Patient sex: M
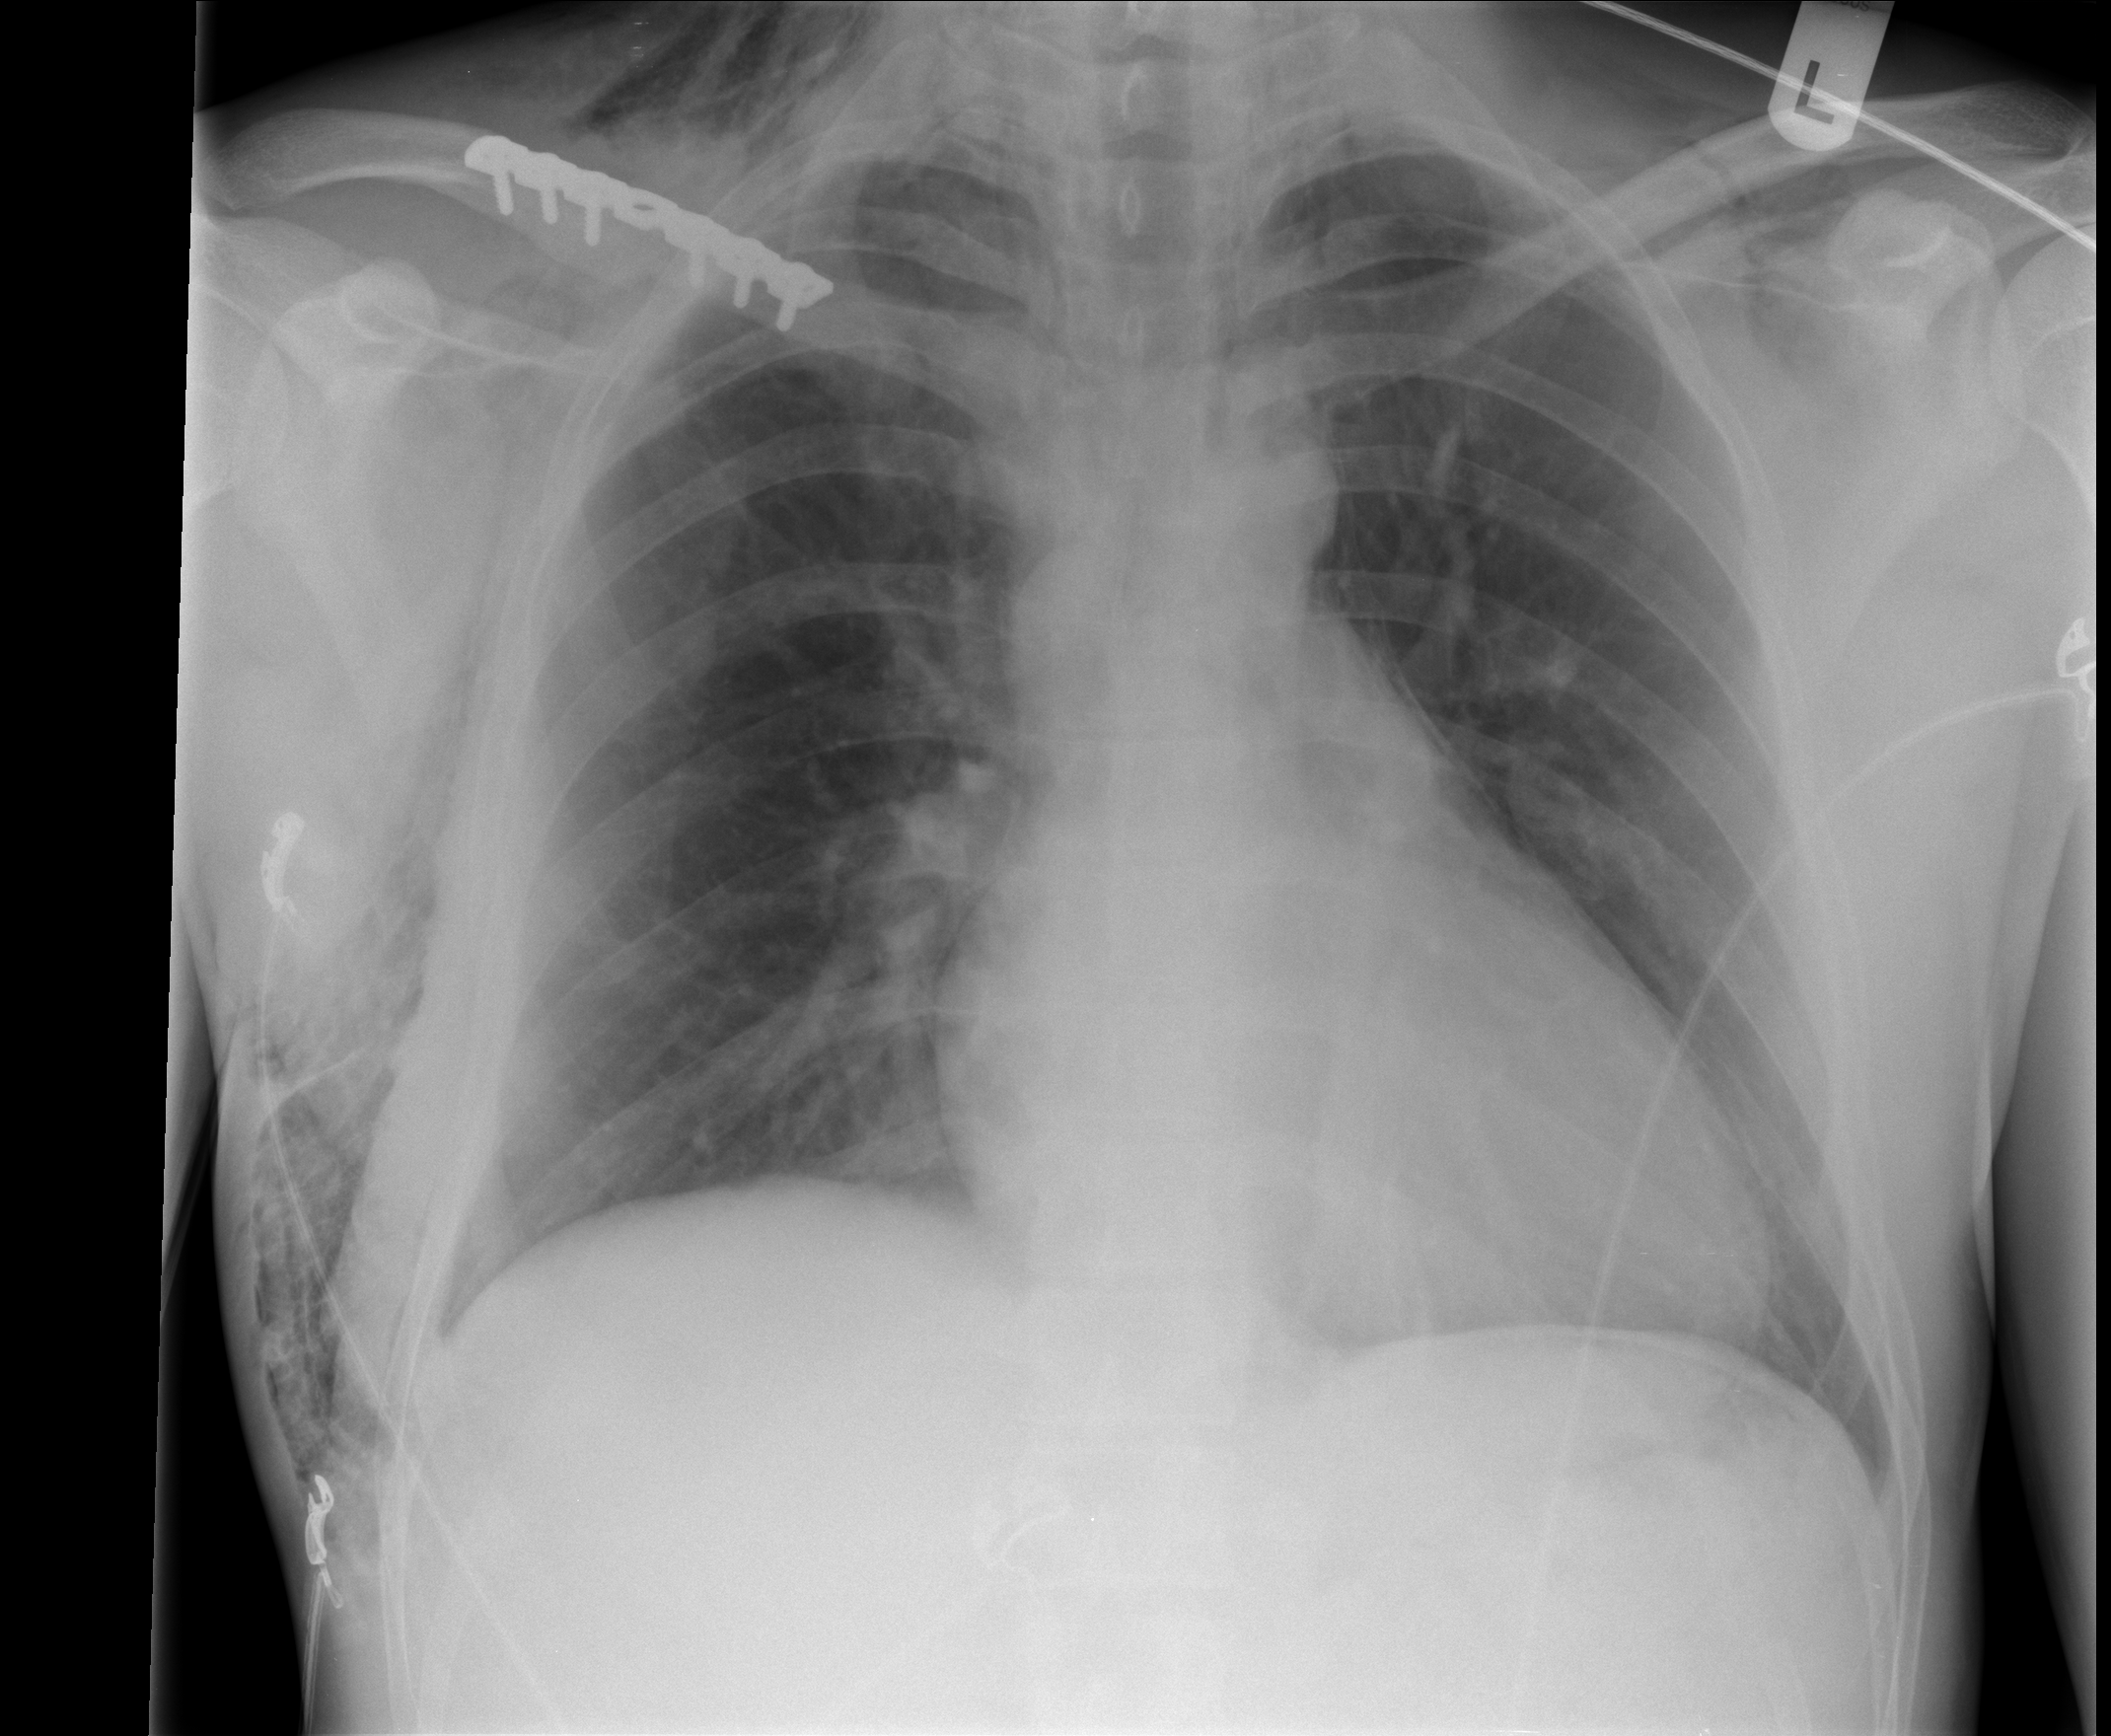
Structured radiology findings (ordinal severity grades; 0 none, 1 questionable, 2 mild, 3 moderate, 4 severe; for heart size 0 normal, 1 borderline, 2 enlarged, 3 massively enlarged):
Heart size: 0
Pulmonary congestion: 0
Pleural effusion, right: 1
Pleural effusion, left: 0
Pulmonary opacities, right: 0
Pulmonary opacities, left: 0
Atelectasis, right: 1
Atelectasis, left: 0